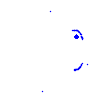
Particle: proton